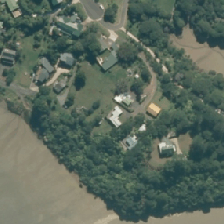
Land cover: urban_build_up